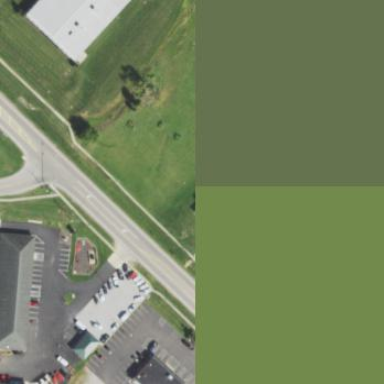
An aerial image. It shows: Commercial building.